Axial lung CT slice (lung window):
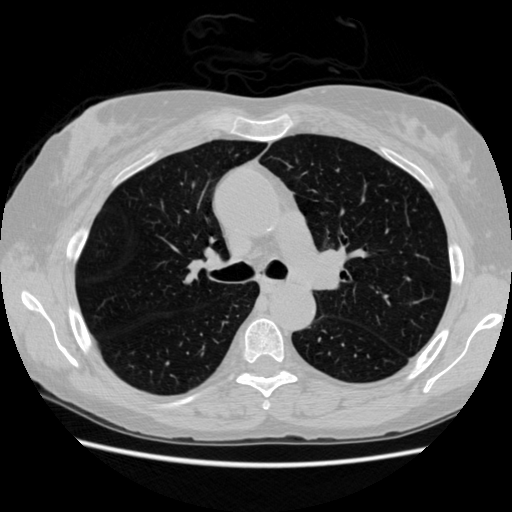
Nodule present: no